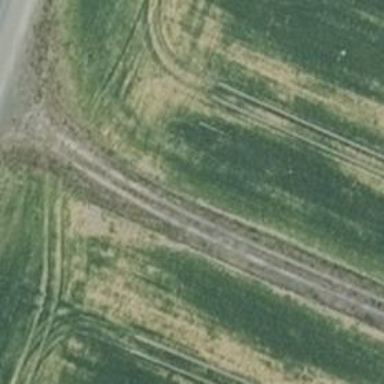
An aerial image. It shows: Track with grade2 tracktype.